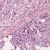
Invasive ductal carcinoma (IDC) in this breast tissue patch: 1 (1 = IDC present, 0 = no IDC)